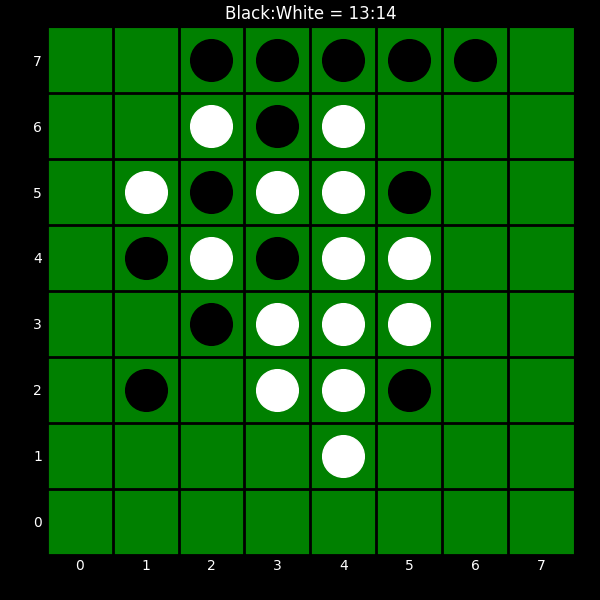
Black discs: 13
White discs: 14